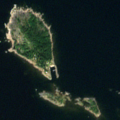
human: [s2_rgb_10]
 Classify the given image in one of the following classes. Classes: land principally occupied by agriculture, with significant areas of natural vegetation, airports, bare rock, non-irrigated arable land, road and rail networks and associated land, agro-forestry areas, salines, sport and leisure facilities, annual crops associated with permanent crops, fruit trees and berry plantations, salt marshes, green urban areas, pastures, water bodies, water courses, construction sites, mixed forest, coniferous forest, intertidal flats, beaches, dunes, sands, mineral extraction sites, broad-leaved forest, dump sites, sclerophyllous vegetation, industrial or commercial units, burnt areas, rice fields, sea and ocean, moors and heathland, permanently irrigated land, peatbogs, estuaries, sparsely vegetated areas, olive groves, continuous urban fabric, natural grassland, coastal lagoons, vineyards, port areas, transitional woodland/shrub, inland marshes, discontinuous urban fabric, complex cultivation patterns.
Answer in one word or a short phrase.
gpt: sea and ocean